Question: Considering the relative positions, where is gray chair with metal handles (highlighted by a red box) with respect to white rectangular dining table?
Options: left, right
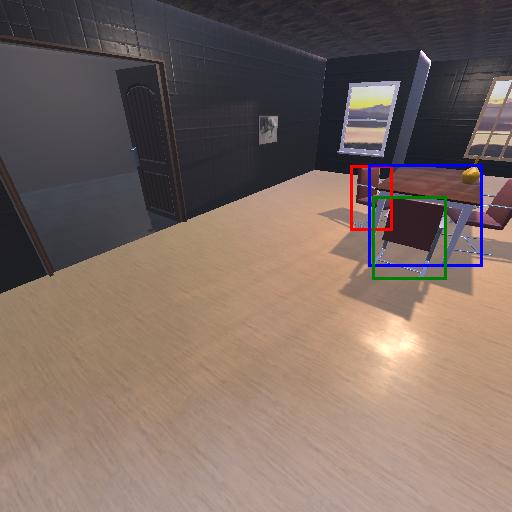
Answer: left